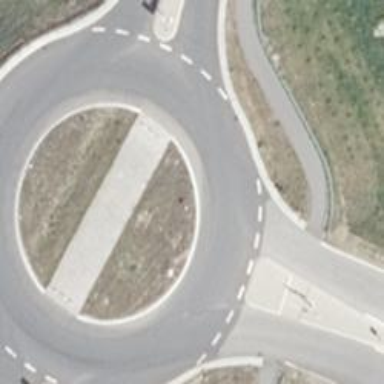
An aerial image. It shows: Primary highway with asphalt surface leading to roundabout.